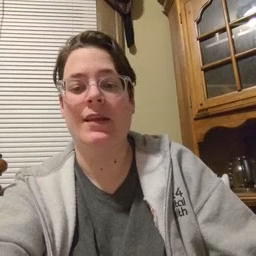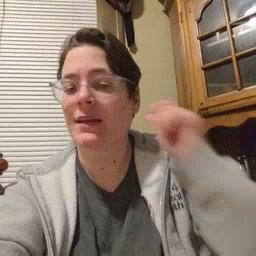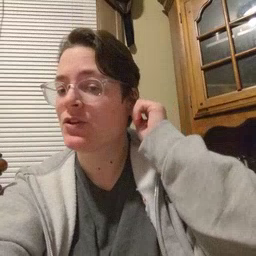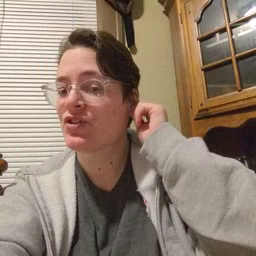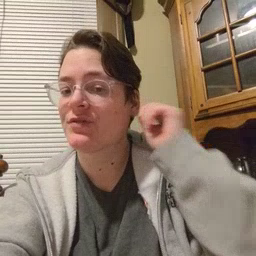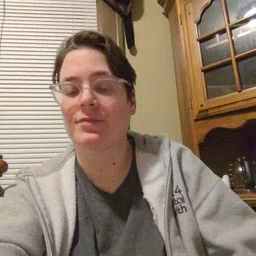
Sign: ear